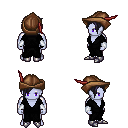
a pixel art fantasy rpg character, male body template, dark elf, purple skin, gray robe, magenta pants, raven pixie cut hairstyle, leather cap, white cloth bracers, metal boots, four views (front, back, left, right), 2x2 character sprite sheet, small pixel art, hard edges, no anti-aliasing